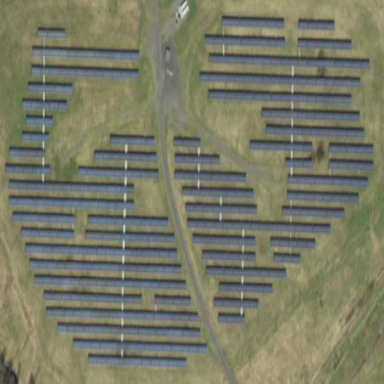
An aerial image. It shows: Solar power plant using photovoltaic technology to generate electricity.